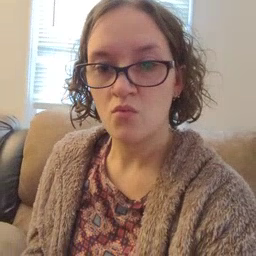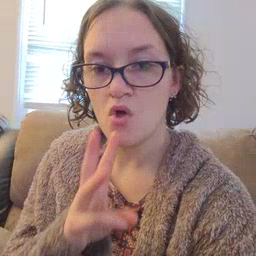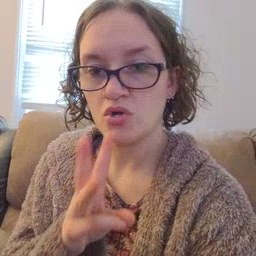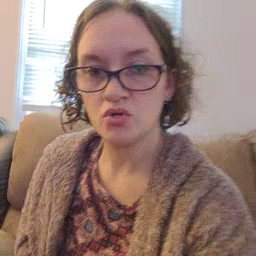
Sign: water